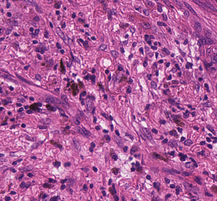
Tumor epithelial tissue: no
Tumor-associated stroma tissue: yes
Normal tissue: no